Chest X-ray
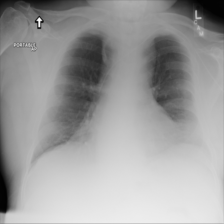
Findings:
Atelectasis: negative
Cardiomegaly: negative
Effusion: negative
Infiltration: negative
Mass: negative
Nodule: negative
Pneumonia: negative
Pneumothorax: negative
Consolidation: negative
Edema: negative
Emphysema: negative
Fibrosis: negative
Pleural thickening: negative
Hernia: negative